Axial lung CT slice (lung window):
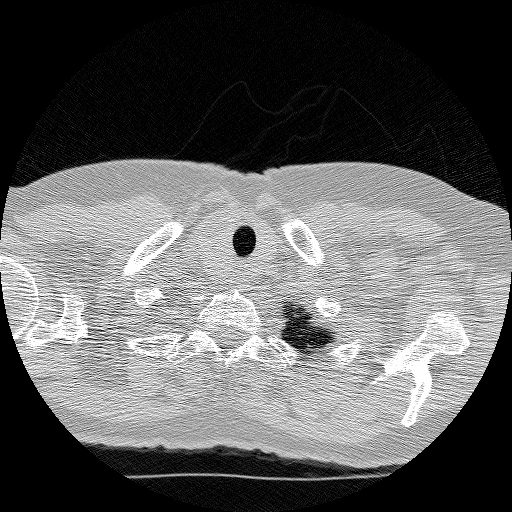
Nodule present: no